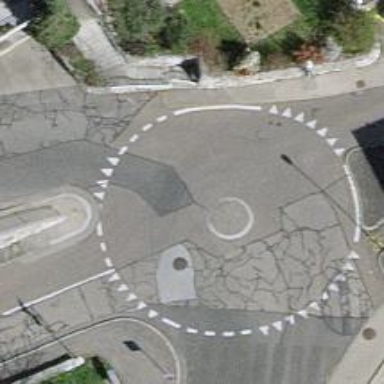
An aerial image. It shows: Mini roundabout on the road.